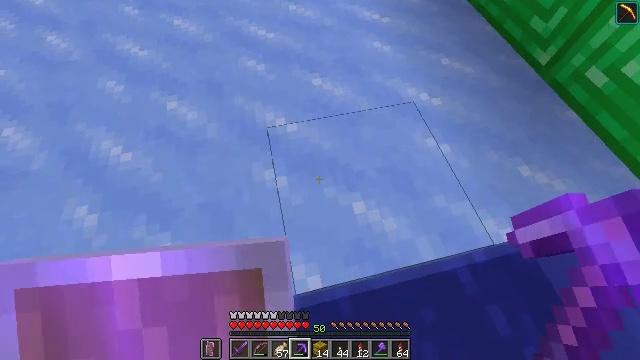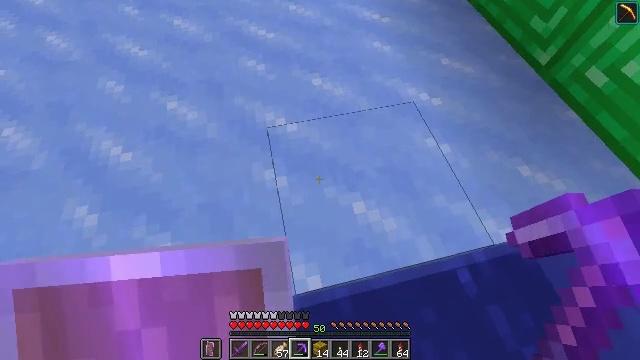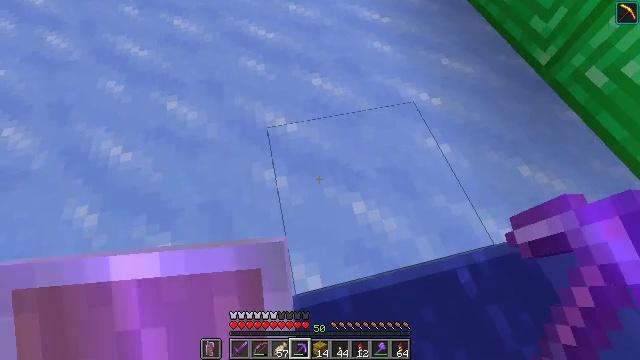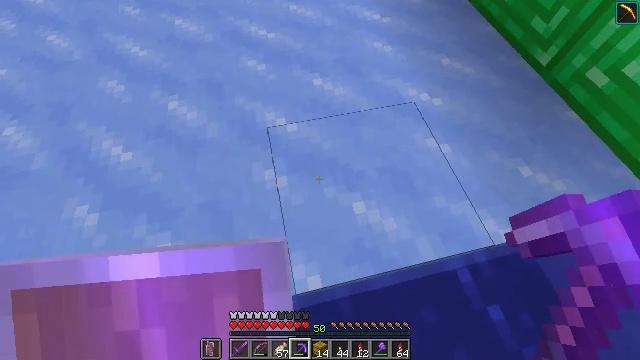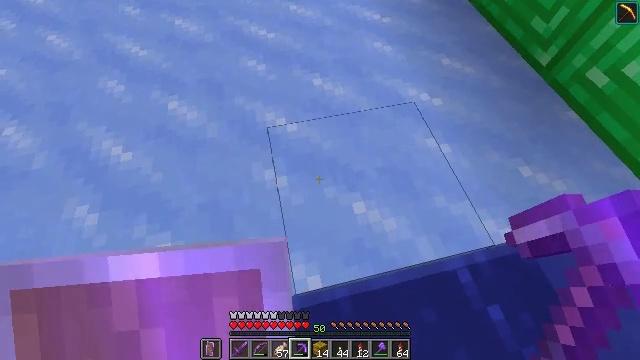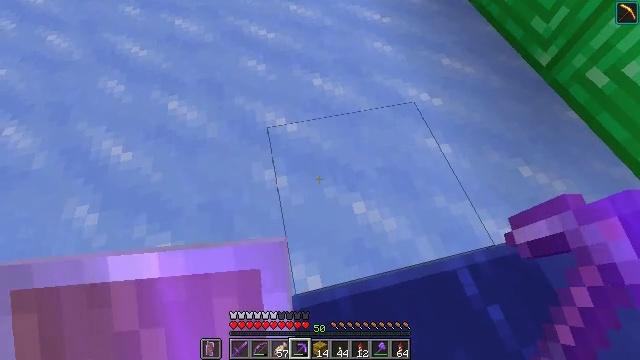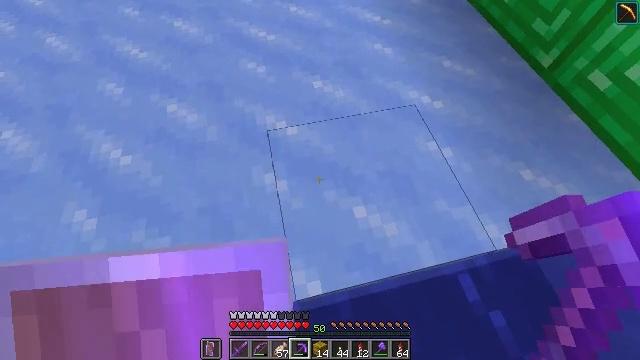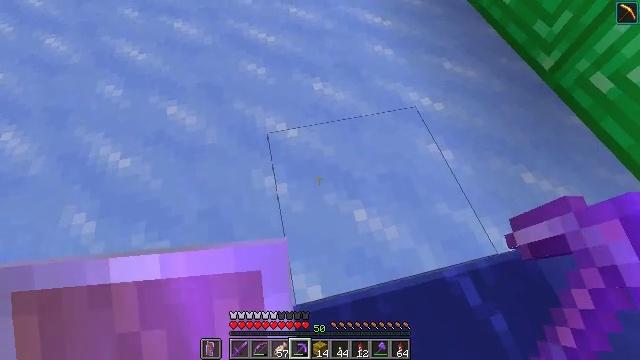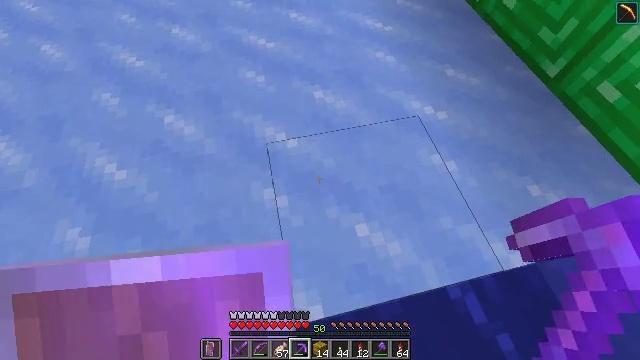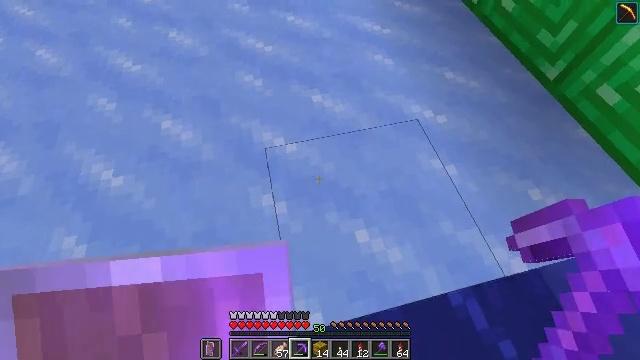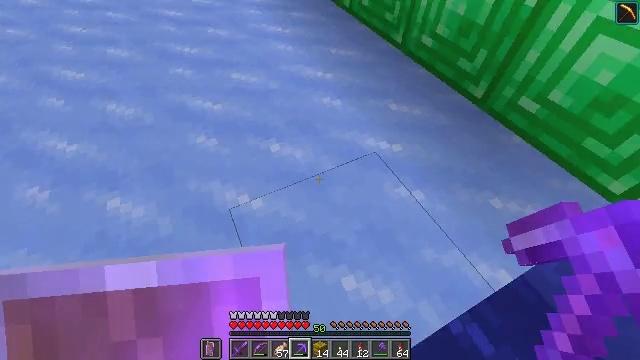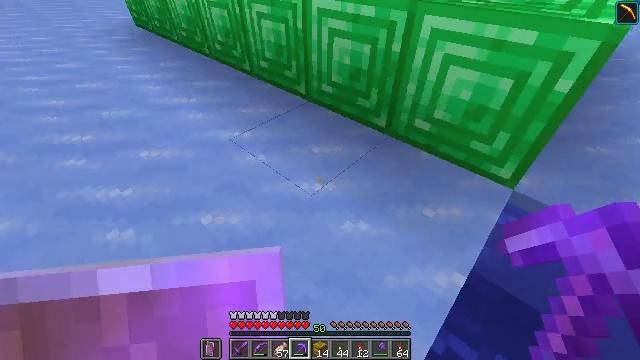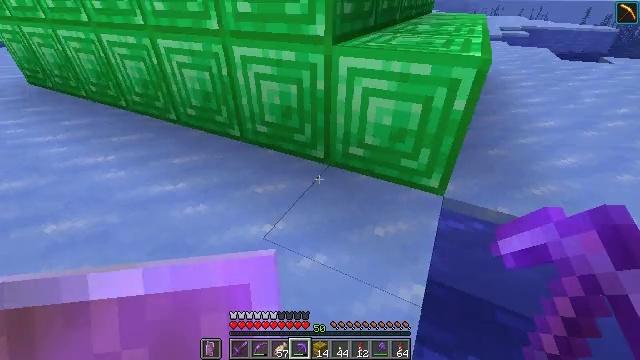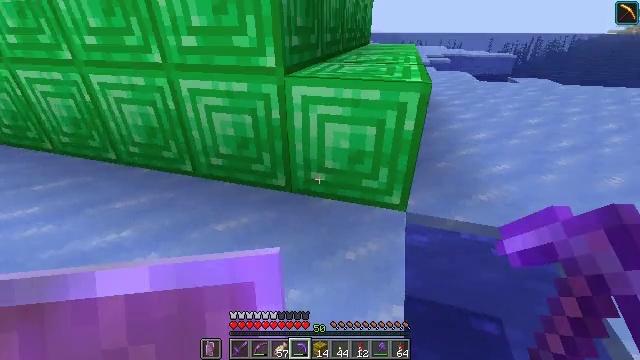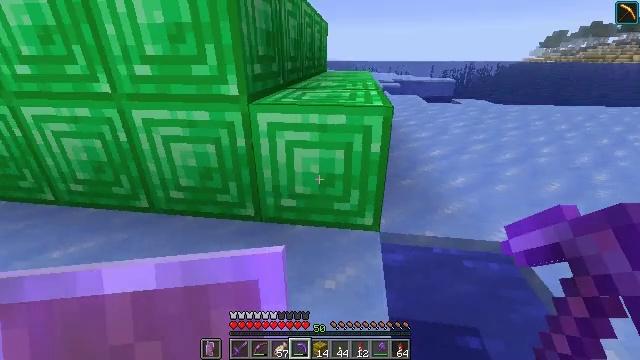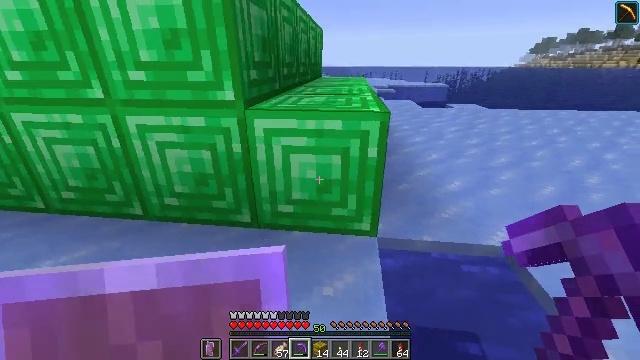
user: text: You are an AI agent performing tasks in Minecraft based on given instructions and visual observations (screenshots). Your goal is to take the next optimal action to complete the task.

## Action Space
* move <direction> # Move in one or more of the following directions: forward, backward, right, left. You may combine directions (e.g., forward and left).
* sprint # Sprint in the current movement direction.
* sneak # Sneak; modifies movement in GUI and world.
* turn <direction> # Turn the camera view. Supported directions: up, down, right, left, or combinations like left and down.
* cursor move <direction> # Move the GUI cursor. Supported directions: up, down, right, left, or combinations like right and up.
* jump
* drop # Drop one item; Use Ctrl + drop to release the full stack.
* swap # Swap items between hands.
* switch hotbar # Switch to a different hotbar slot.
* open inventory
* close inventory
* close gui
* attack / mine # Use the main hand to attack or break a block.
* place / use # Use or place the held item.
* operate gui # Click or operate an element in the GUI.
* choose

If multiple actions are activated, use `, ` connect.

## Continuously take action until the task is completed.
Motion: motion action
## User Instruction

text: Gather the emerald block from a structure.
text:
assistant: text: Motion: sneak
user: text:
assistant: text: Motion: sneak
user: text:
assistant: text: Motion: sneak
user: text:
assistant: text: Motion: sneak
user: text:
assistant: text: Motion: sneak
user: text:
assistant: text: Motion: move forward, sneak
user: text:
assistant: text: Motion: move forward, sneak
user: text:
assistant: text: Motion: move forward, sneak
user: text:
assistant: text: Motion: move forward, sneak
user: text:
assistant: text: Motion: move forward, sneak, turn right and up
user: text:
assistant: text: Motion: move forward, sneak, turn right and up
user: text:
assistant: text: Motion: move forward, sneak, turn right and up
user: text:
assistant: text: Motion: move forward, sneak, turn right and up
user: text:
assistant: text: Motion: move forward, sneak, turn right and up
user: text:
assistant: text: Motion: move forward, sneak, turn right and up
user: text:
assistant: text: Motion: move forward, sneak
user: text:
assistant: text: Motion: sneak
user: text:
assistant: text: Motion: sneak, turn left
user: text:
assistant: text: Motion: sneak, turn left and up
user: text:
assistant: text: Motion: sneak, turn left and up
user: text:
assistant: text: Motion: sneak, turn left and up
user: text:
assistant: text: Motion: sneak, turn left and up
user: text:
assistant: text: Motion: move forward, sneak
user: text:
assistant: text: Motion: move forward, sneak, attack / mine
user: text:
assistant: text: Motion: move forward, sneak, attack / mine
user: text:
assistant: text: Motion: move forward, sneak, attack / mine
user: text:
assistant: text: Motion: move forward, sneak, attack / mine
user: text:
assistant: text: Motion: move forward, sneak, attack / mine
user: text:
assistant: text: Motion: move forward, sneak, attack / mine
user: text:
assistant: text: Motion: move forward, sneak, attack / mine